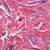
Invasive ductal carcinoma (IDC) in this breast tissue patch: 0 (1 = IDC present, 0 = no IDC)